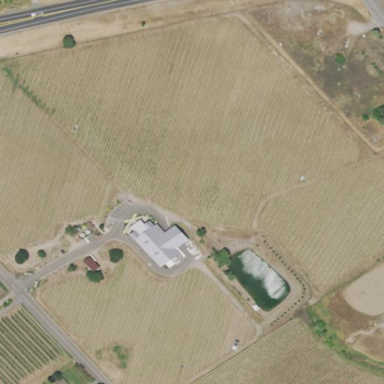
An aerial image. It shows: Vineyard where grapes are grown.